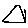
Label: triangle